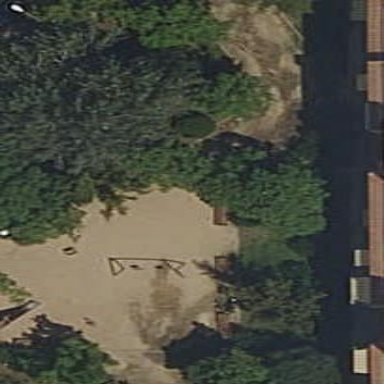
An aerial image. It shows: Playground area for leisure land.